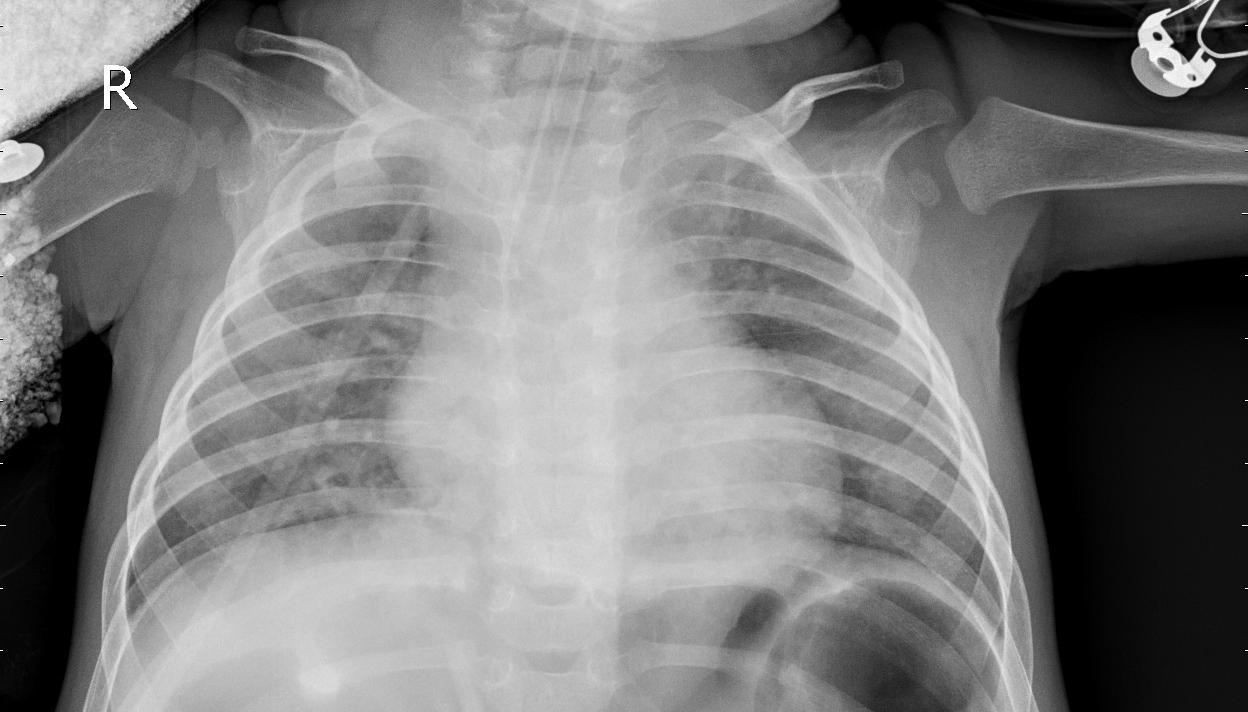
Diagnosis: PNEUMONIA